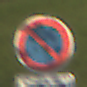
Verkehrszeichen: EingeschraenktesHalteverbot
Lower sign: HinweisDurchSinnbild16
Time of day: MorningAfternoon
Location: Outdoor (Nature)
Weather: PartlyCloudy
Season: NotSpecified
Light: Natural